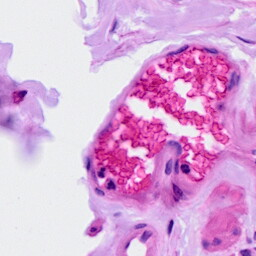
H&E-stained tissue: Ovarian